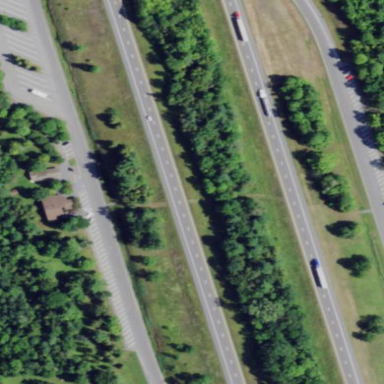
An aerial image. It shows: Rest area along the road.